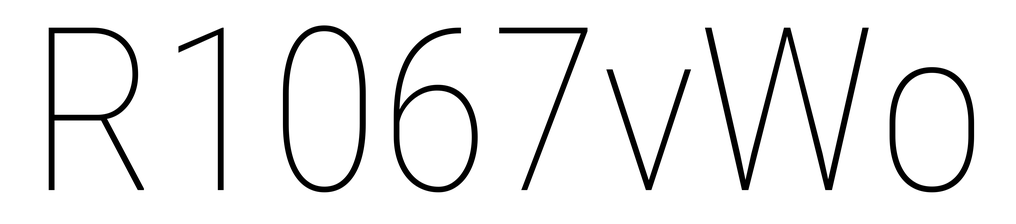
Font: Roboto_Condensed_Thin